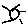
Label: sun